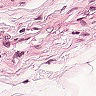
Metastatic tissue present: yes